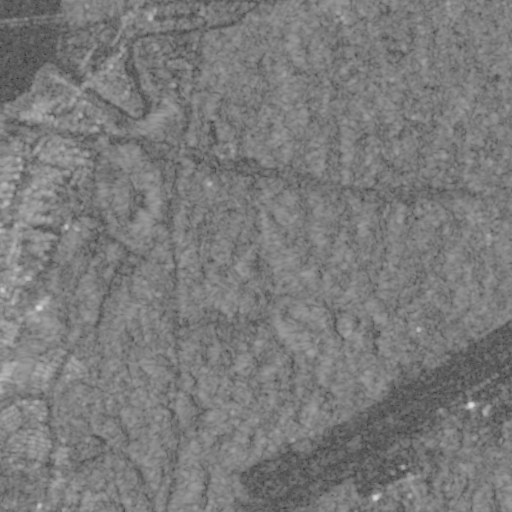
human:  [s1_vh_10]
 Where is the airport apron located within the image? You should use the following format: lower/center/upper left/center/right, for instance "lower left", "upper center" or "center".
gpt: The airport apron is located in the lower right of the image.
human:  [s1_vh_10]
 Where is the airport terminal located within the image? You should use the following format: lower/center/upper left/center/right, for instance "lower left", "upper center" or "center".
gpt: The airport terminal is located in the lower right of the image.
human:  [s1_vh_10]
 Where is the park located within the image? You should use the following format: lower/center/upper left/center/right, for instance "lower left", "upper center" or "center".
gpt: The park is located in the left of the image.
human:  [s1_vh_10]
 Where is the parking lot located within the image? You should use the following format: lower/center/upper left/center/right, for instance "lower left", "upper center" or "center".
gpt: The parking lot is located in the lower right of the image.
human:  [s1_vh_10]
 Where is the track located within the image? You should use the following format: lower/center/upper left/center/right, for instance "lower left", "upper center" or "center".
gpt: There is no track in the image.

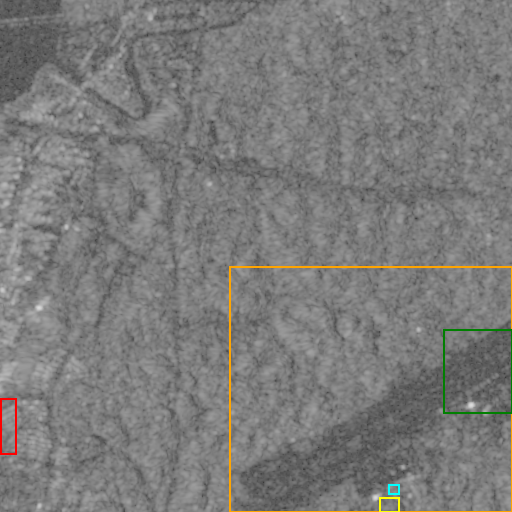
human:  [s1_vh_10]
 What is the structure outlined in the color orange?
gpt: The structure outlined in orange is an airport.
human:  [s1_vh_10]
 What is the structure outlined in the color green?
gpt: The structure outlined in green is an airport apron.
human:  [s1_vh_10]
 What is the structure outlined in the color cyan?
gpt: The structure outlined in cyan is an airport terminal.
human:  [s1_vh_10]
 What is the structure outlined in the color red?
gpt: The structure outlined in red is a park.
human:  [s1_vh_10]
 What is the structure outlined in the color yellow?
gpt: The structure outlined in yellow is a parking lot.
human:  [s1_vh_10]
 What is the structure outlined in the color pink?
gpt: There is no pink outline.